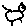
Label: cat